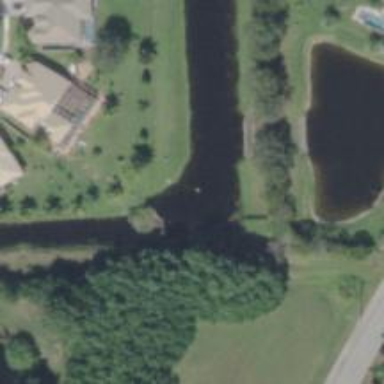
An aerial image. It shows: Canal culvert running through tunnel.